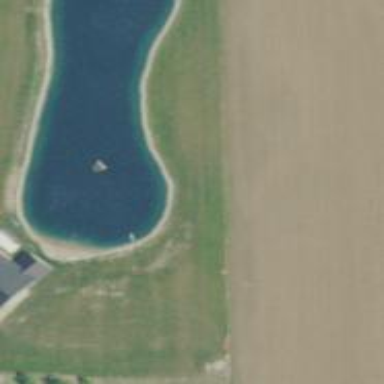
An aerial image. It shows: Serene fishpond with water.